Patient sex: M
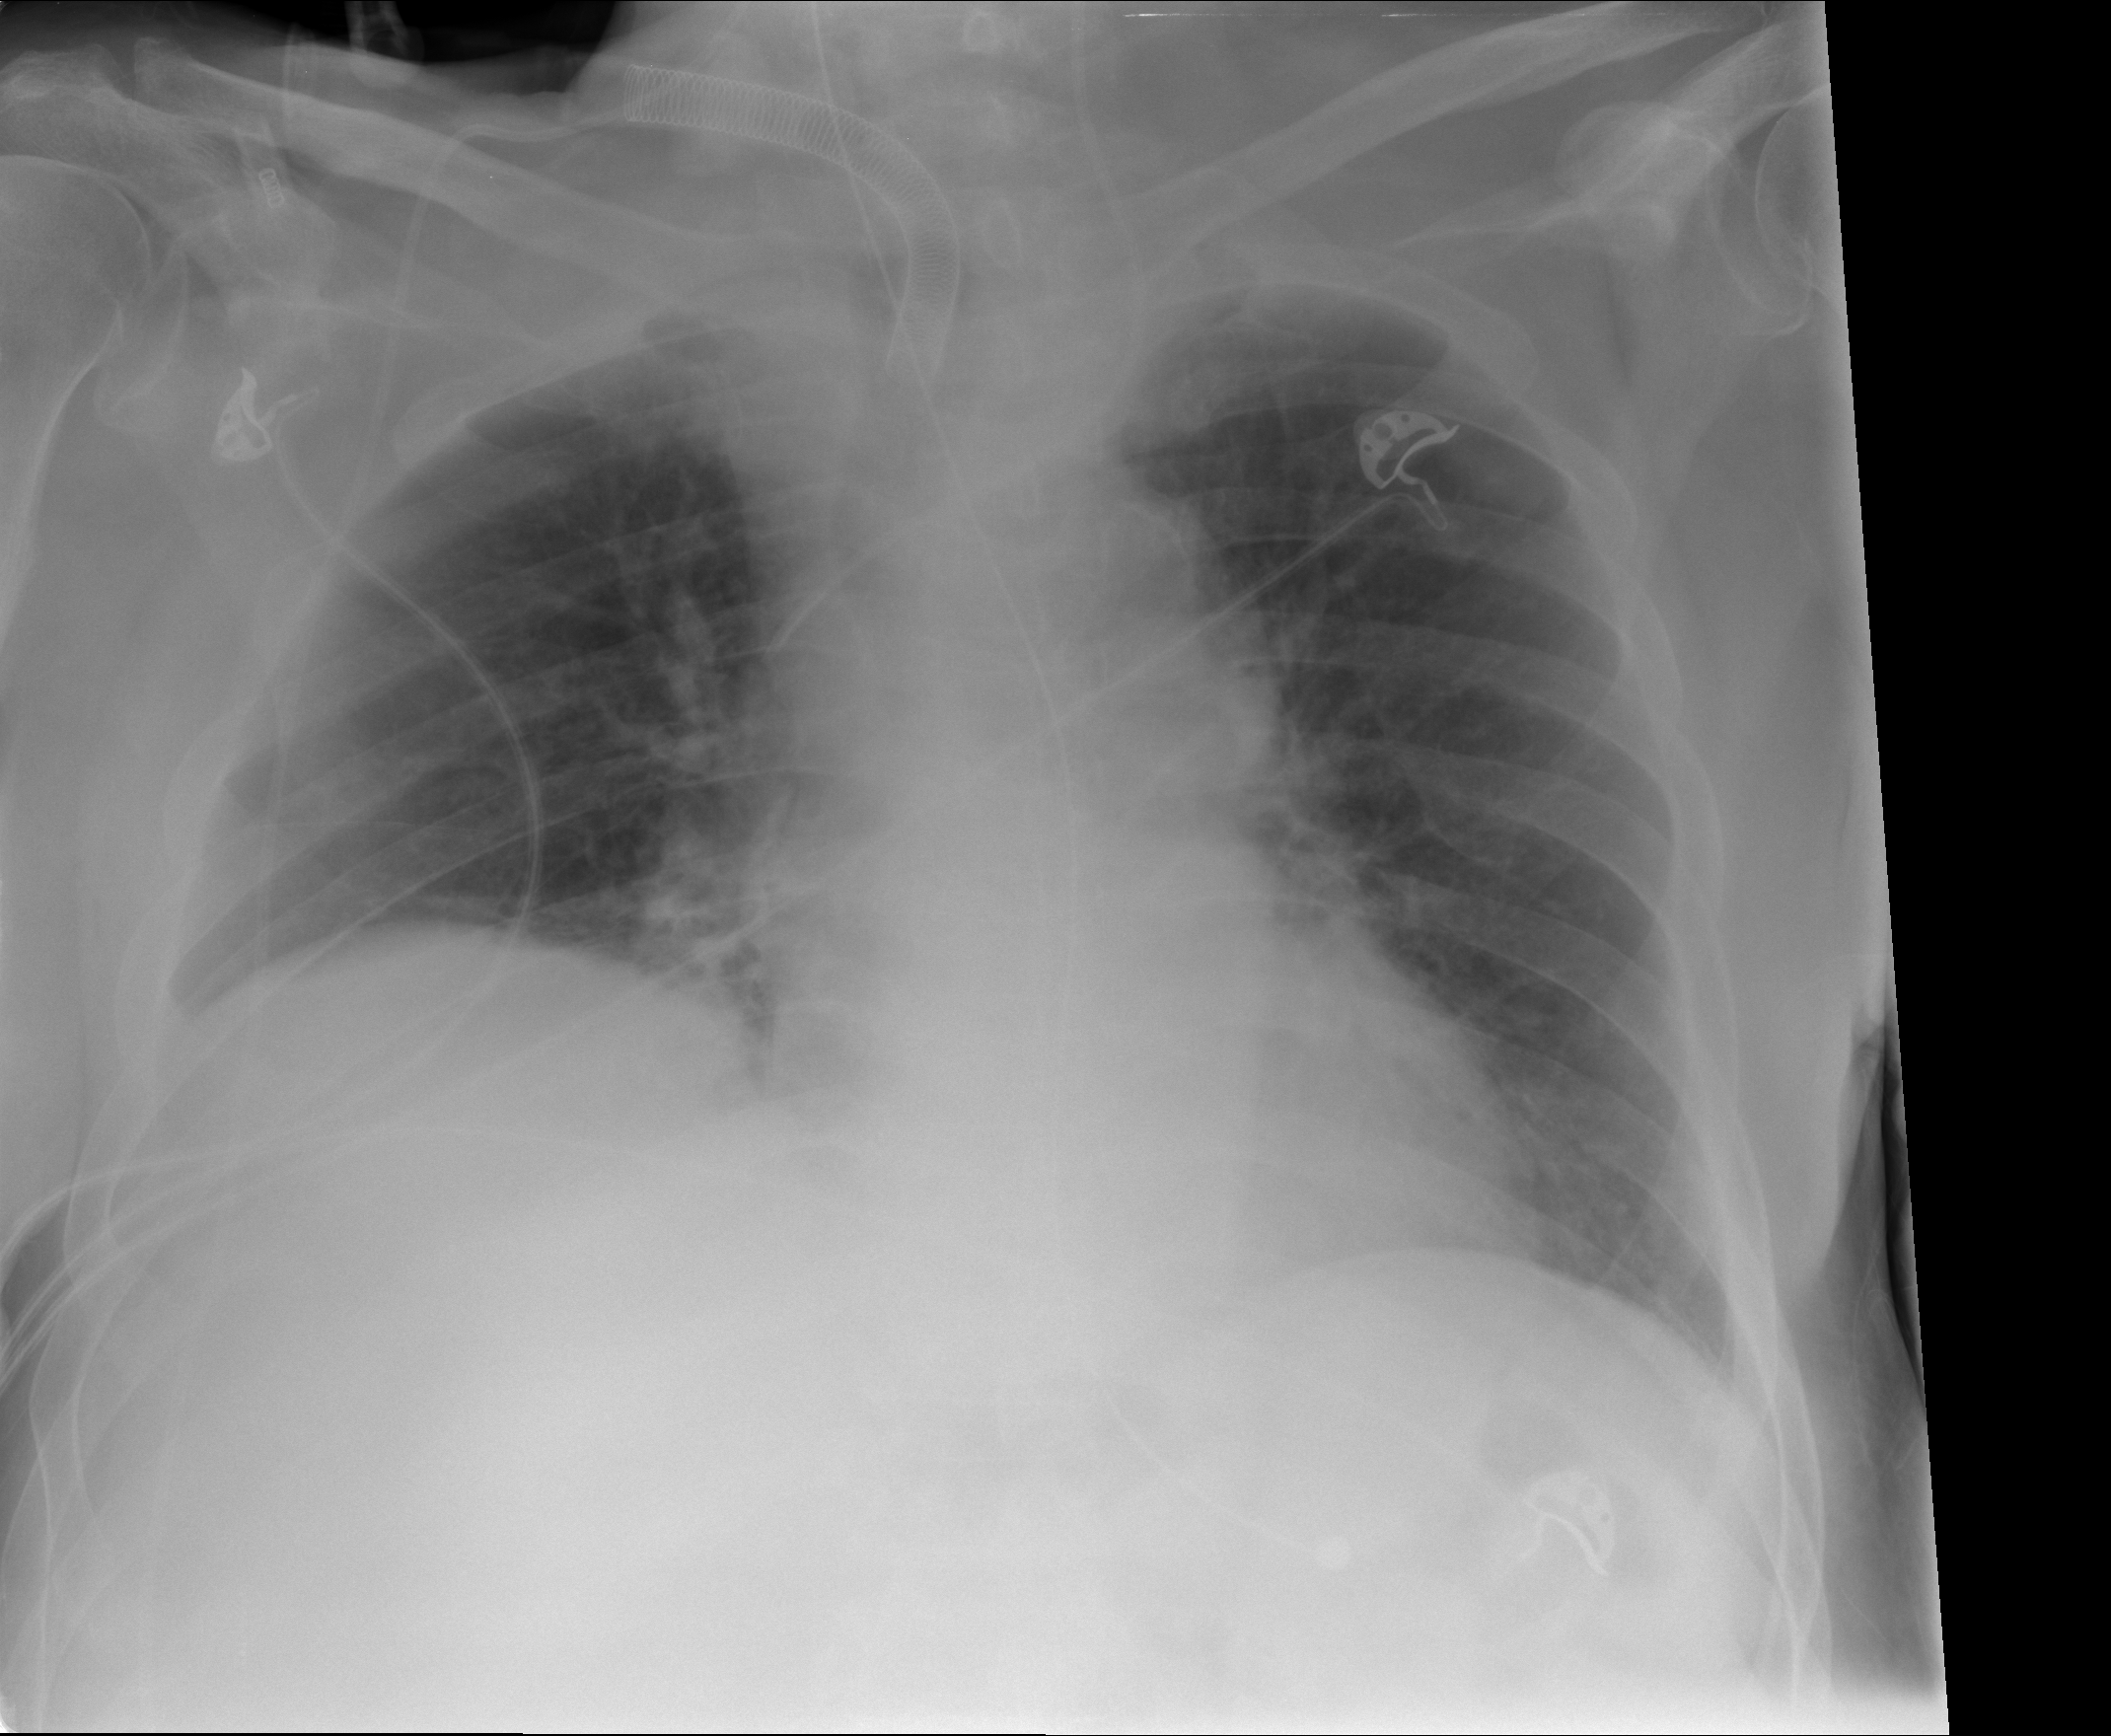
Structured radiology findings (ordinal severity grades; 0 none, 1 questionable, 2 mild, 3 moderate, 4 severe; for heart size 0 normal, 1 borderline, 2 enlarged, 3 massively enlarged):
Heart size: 0
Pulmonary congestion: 0
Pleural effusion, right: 0
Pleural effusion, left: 0
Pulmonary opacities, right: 0
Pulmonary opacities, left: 0
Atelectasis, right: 2
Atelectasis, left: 0